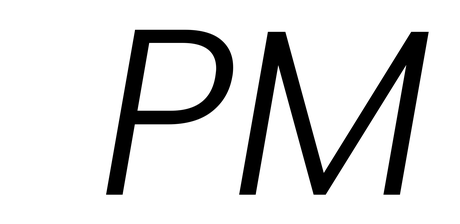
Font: Poppins-LightItalic